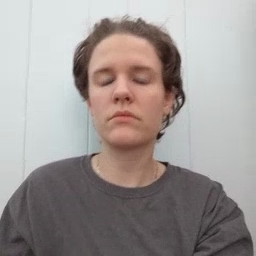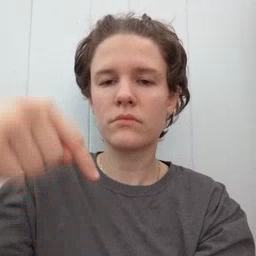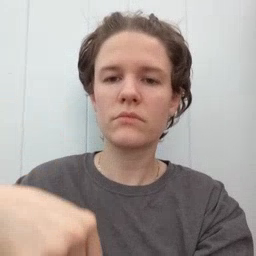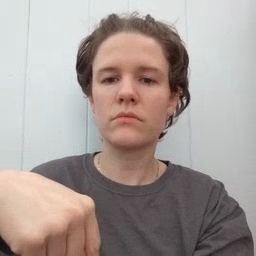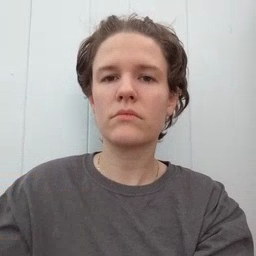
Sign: down